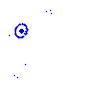
Particle: pion